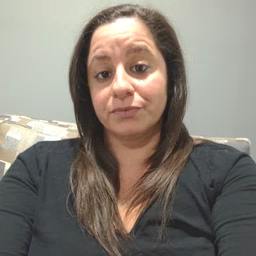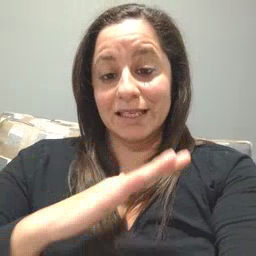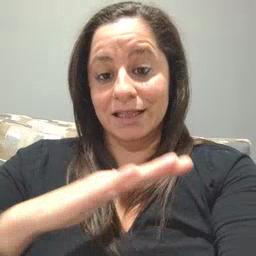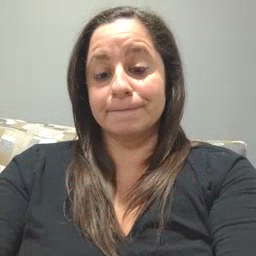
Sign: clean